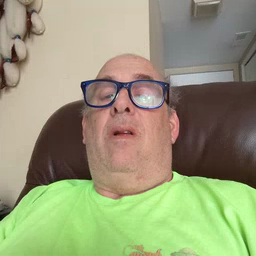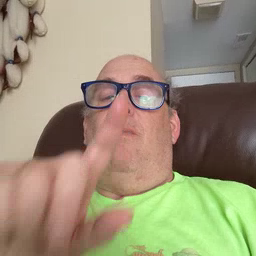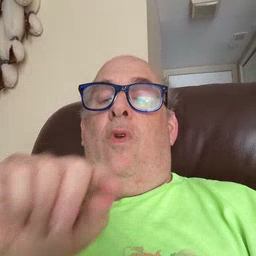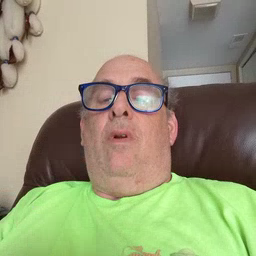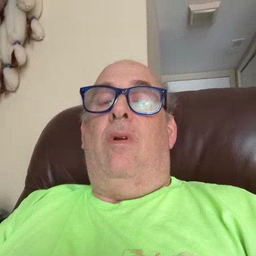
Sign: bird